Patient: sex M, age 55
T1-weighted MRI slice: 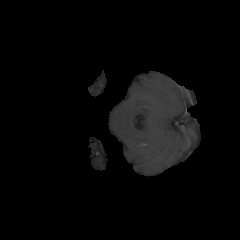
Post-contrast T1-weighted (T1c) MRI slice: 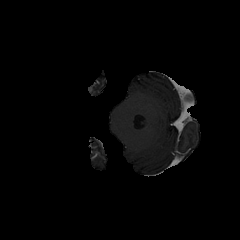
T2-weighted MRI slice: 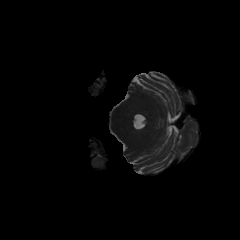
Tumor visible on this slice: no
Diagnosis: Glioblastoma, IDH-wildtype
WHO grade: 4